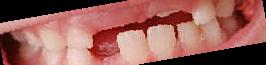
Condition: hypodontia